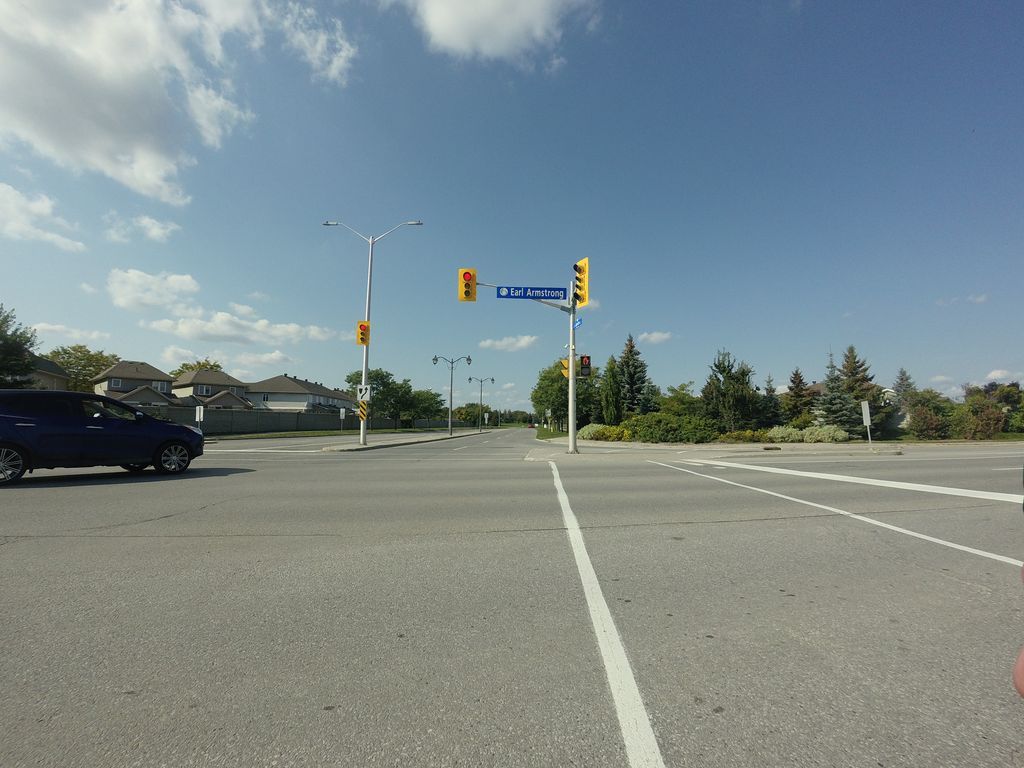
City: ottawa-gatineau